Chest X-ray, PA view. Patient: 55 years old, sex M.
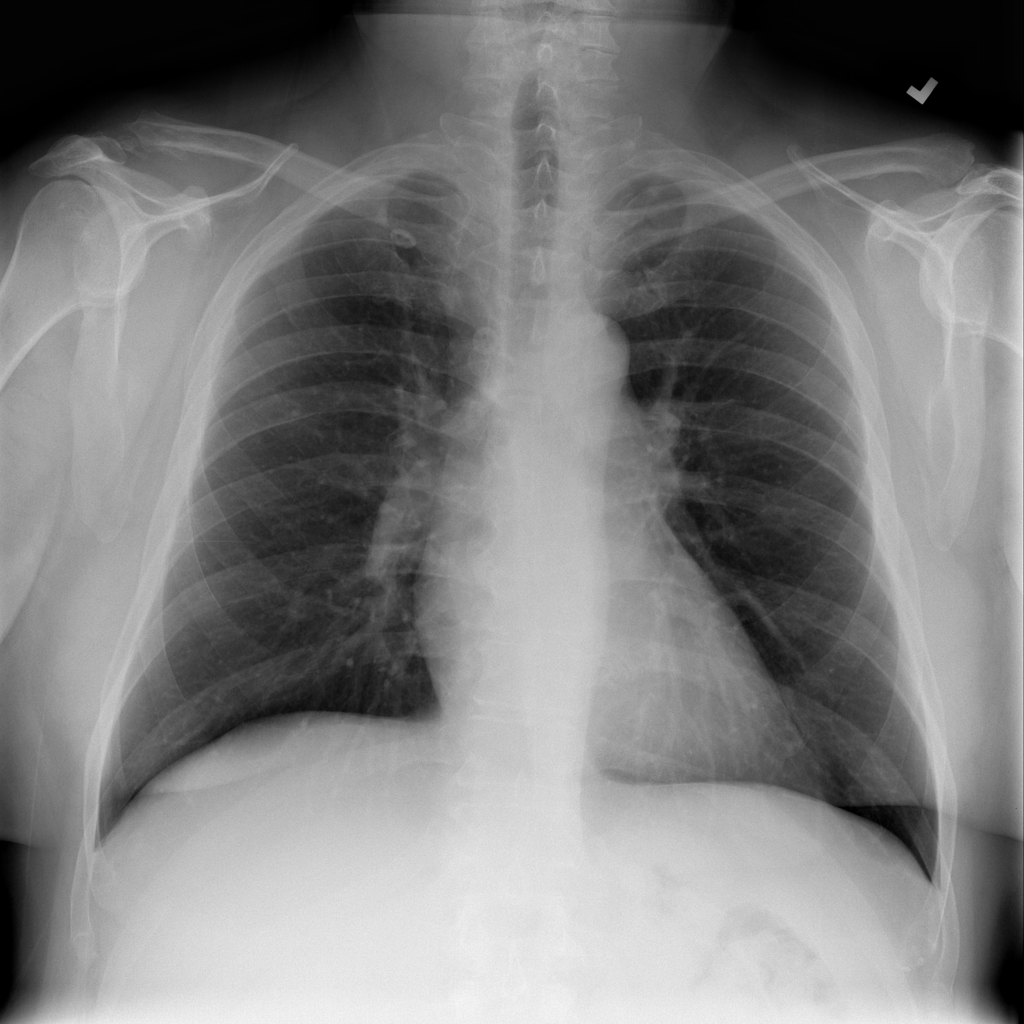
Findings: No Finding